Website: home-depot
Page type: cart
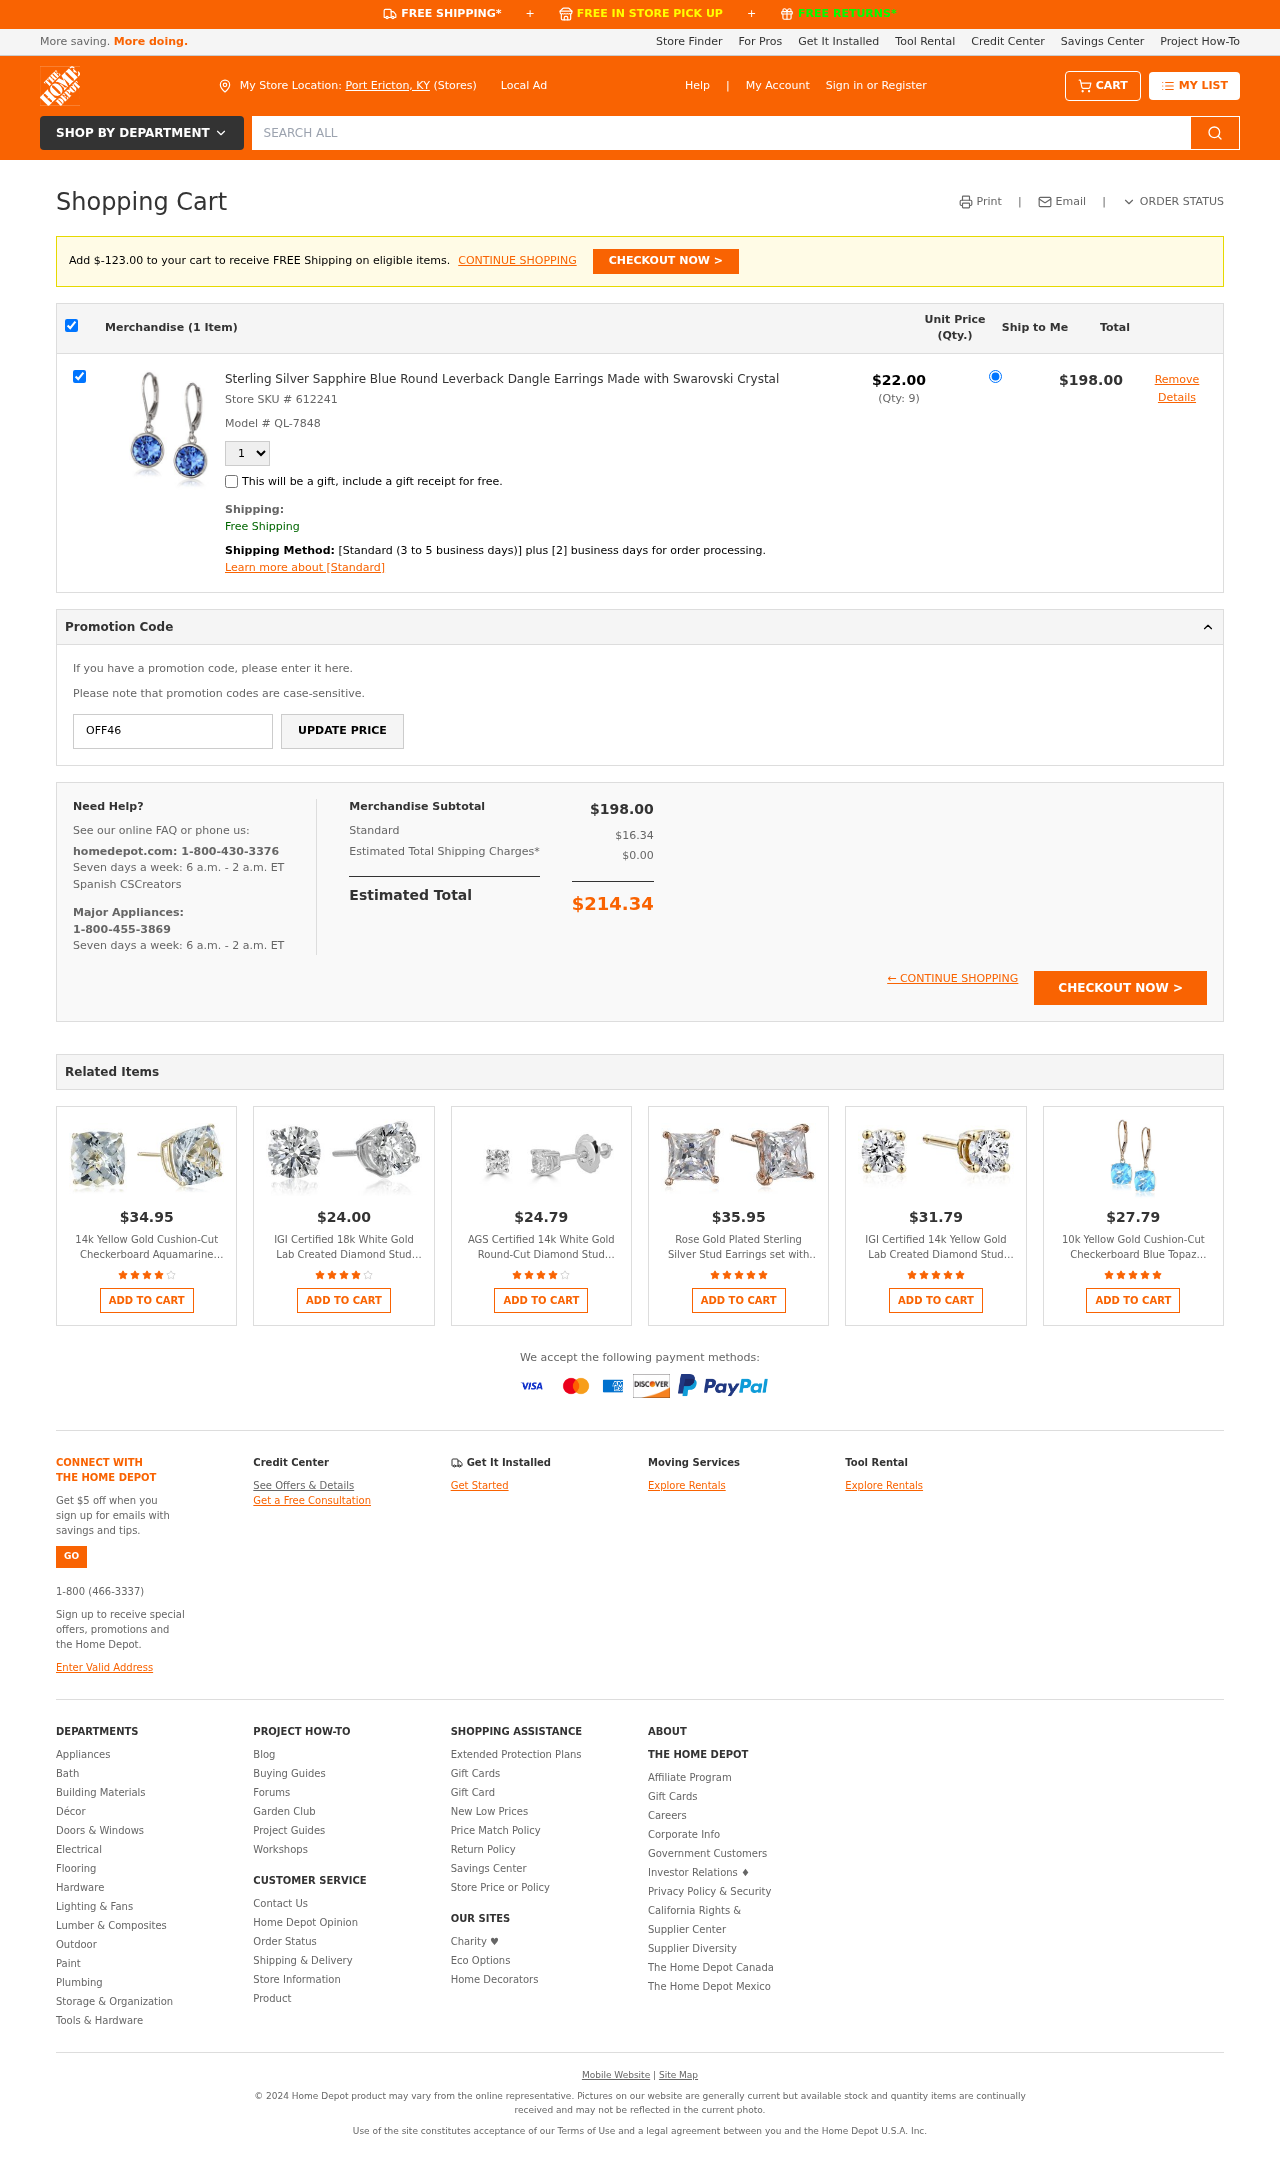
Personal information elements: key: PII_CITY_STATE
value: Port Ericton, KY
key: PII_PROMO_CODE
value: OFF46
Product elements: key: PRODUCT1_NAME
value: Sterling Silver Sapphire Blue Round Leverback Dangle Earrings Made with Swarovski Crystal
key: PRODUCT1_PRICE
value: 22
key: PRODUCT1_QUANTITY
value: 9
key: PRODUCT1_QUANTITY
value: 1
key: PRODUCT2_NAME
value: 14k Yellow Gold Cushion-Cut Checkerboard Aquamarine Stud Earrings (8mm)
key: PRODUCT2_PRICE
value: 34.95
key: PRODUCT2_RATING
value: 4.3
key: PRODUCT3_NAME
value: IGI Certified 18k White Gold Lab Created Diamond Stud Earrings (2 cttw, G-H Color, VS1-VS2 Clarity)
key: PRODUCT3_PRICE
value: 24
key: PRODUCT3_RATING
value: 4.2
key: PRODUCT4_NAME
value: AGS Certified 14k White Gold Round-Cut Diamond Stud Earrings (2cttw, K-L Color, I1-I2 Clarity)
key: PRODUCT4_PRICE
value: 24.79
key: PRODUCT4_RATING
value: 3.7
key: PRODUCT5_NAME
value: Rose Gold Plated Sterling Silver Stud Earrings set with Princess Brilliant Cut Swarovski Zirconia (1
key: PRODUCT5_PRICE
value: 35.95
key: PRODUCT5_RATING
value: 4.5
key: PRODUCT6_NAME
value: IGI Certified 14k Yellow Gold Lab Created Diamond Stud Earrings (1/4cttw, I-J Color, SI1-SI2 Clarity
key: PRODUCT6_PRICE
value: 31.79
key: PRODUCT6_RATING
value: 4.6
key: PRODUCT7_NAME
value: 10k Yellow Gold Cushion-Cut Checkerboard Blue Topaz Leverback Earrings (8mm)
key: PRODUCT7_PRICE
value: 27.79
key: PRODUCT7_RATING
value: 4.8
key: PRODUCT1_SKU
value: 612241
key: PRODUCT1_MODEL
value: QL-7848
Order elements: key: AMOUNT_TO_FREE_SHIPPING
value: $-123.00
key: ORDER_NUM_ITEMS
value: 1
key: ORDER_SUBTOTAL
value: $198.00
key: ORDER_TAX
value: $16.34
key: ORDER_SHIPPING_COST
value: $0.00
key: ORDER_TOTAL
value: $214.34
Search elements: key: HEADER_SEARCH
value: SEARCH ALL